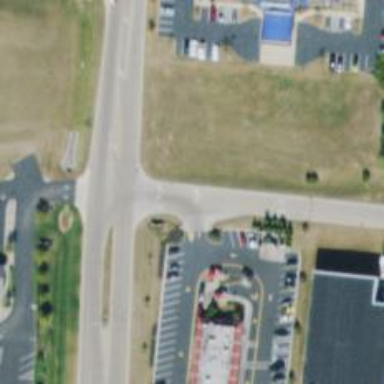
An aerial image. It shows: Asphalt road designated for service vehicles.